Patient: sex M, age 42
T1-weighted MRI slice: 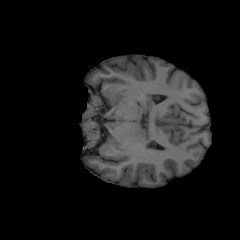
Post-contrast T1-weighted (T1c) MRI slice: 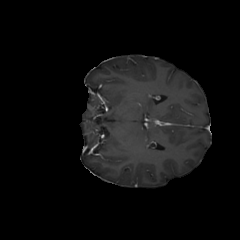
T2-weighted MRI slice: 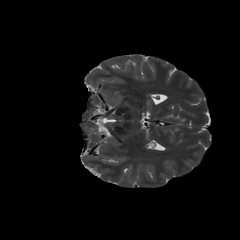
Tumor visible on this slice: no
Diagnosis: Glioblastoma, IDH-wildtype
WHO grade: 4